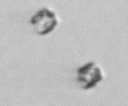
Label: Thalassiosira_sp_aff_mala